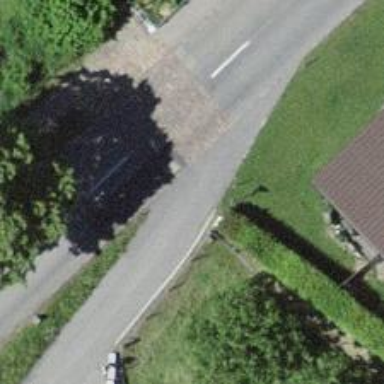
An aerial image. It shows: Residential road without sidewalk.